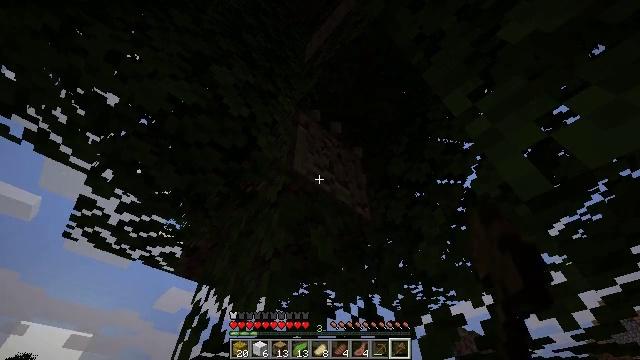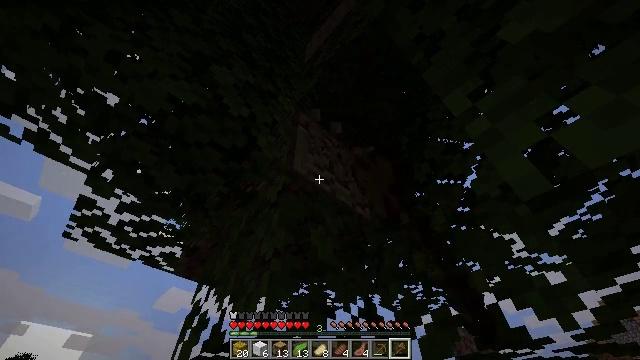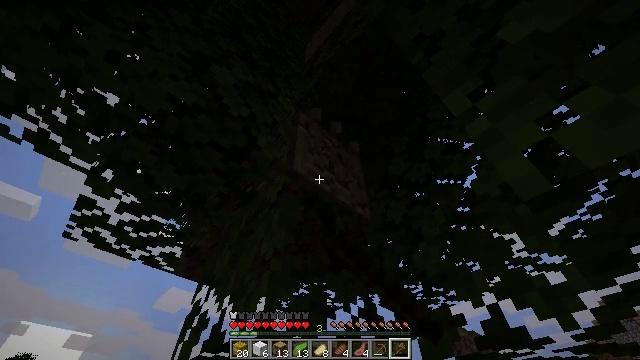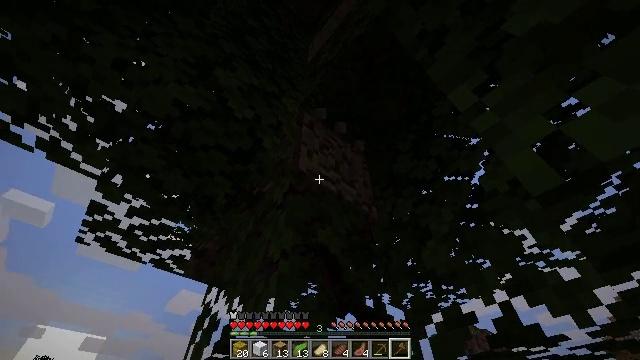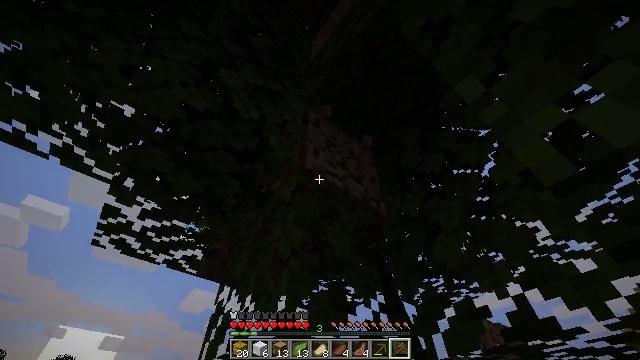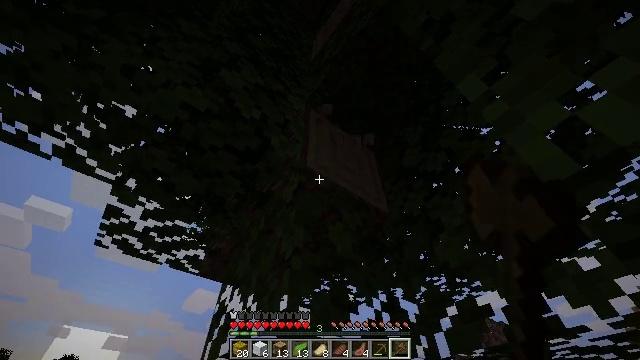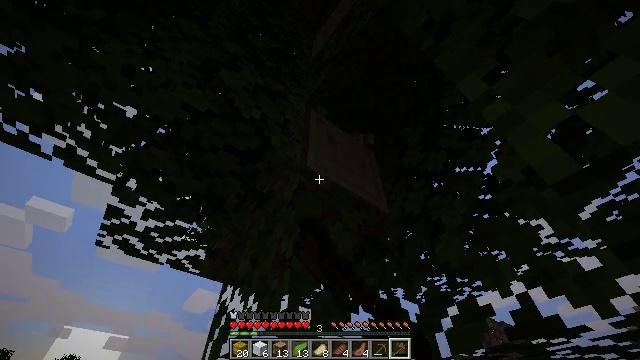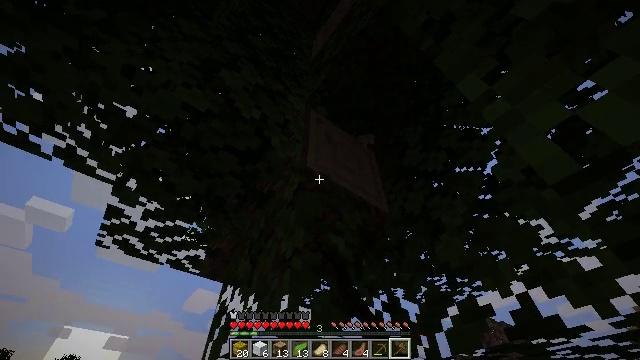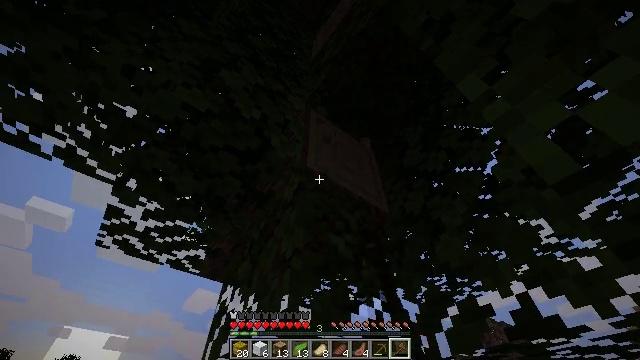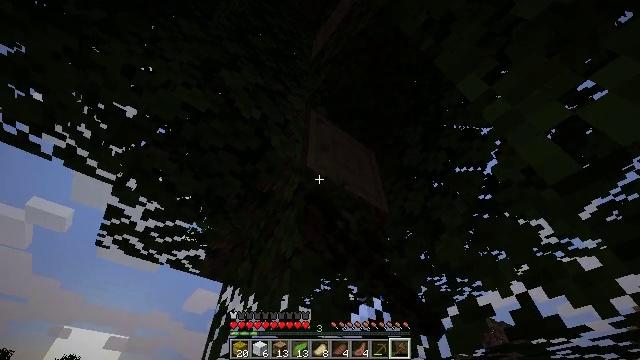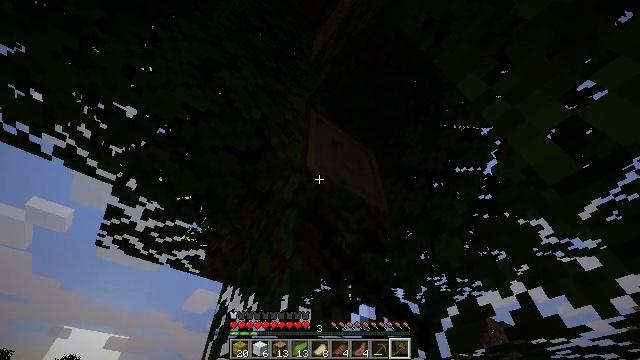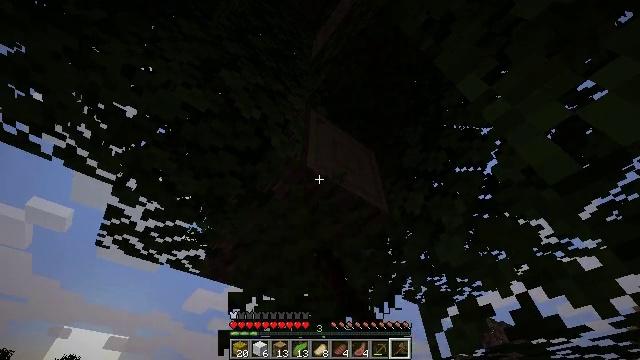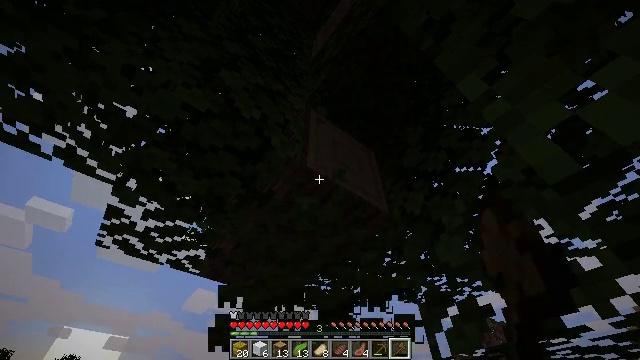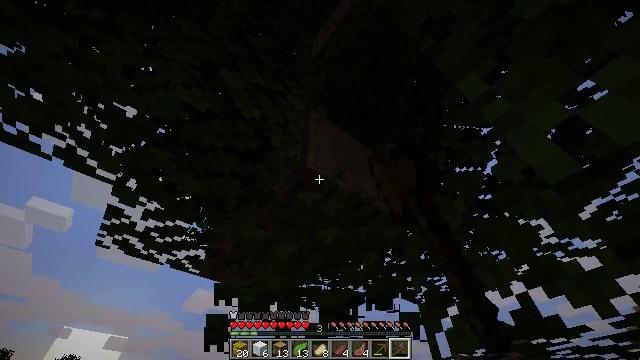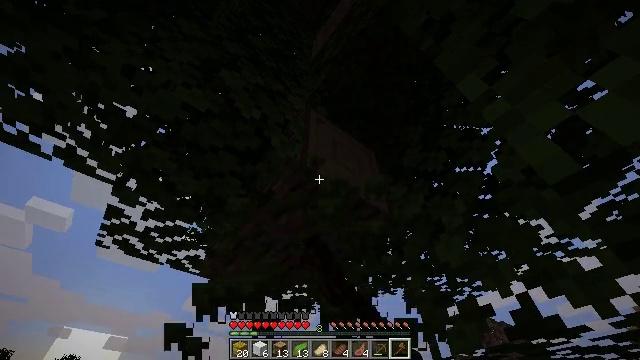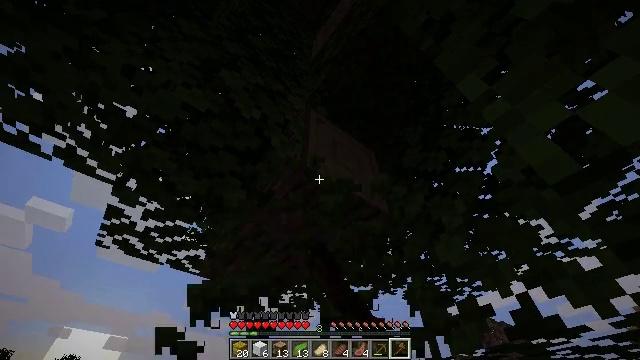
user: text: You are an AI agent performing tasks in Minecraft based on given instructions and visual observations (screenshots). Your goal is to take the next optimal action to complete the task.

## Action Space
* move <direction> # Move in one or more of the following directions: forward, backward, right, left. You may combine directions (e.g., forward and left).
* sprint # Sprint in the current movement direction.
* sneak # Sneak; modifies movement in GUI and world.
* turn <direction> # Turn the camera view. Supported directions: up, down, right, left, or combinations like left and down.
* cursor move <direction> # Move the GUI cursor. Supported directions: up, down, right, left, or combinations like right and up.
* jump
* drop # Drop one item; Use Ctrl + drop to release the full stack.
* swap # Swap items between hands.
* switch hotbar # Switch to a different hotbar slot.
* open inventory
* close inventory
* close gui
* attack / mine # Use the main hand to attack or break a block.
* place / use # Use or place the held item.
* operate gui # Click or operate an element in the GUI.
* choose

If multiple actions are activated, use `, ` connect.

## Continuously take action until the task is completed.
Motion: motion action
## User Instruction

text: Remove oak leaves from branches.
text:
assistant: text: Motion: attack / mine
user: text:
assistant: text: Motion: attack / mine
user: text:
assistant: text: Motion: turn left, attack / mine
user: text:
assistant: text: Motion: turn left, attack / mine
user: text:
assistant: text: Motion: attack / mine
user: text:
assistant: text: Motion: attack / mine
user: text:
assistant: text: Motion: attack / mine
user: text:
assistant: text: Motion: attack / mine
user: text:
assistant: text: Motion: attack / mine
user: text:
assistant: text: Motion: attack / mine
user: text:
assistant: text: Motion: attack / mine
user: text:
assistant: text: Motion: attack / mine
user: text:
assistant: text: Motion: attack / mine
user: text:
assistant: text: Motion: attack / mine
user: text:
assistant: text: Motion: attack / mine
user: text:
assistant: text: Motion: attack / mine